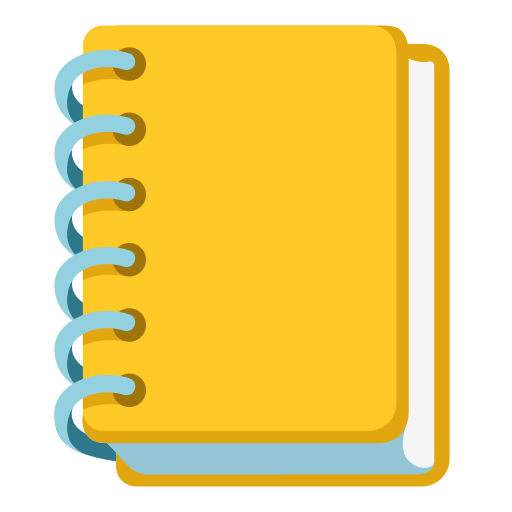
Emoji: 📒